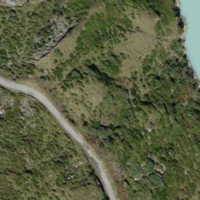
EUNIS habitat code: 26
Species observed at this site:
Zygaena exulans